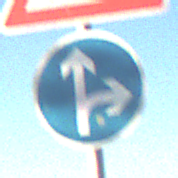
Verkehrszeichen: VorgeschriebeneFahrtrichtungGeradeausOderRechts
Zusatzzeichen oben: Arbeitsstelle
Umgebung: Outdoor, Nature
Tageszeit: SunriseSunset
Wetter: Clear
Licht: Natural
Jahreszeit: NotSpecified
Kontrast: HighContrast